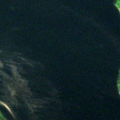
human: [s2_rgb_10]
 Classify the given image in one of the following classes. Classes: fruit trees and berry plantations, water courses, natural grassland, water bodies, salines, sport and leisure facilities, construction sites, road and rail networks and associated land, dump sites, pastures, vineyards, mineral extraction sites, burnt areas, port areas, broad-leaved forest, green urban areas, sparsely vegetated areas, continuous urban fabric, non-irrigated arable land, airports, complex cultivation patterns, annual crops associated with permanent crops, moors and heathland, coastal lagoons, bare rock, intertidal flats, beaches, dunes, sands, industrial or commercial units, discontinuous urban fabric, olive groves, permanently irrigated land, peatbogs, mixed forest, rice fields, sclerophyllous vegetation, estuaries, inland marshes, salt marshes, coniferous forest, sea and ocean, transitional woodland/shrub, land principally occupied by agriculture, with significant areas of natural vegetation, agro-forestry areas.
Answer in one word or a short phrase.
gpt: land principally occupied by agriculture, with significant areas of natural vegetation, mixed forest, water bodies